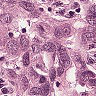
Metastatic tissue present: yes